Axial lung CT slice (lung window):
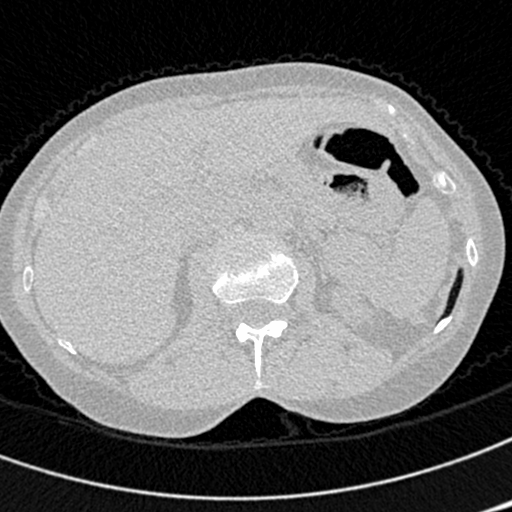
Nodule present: no